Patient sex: M
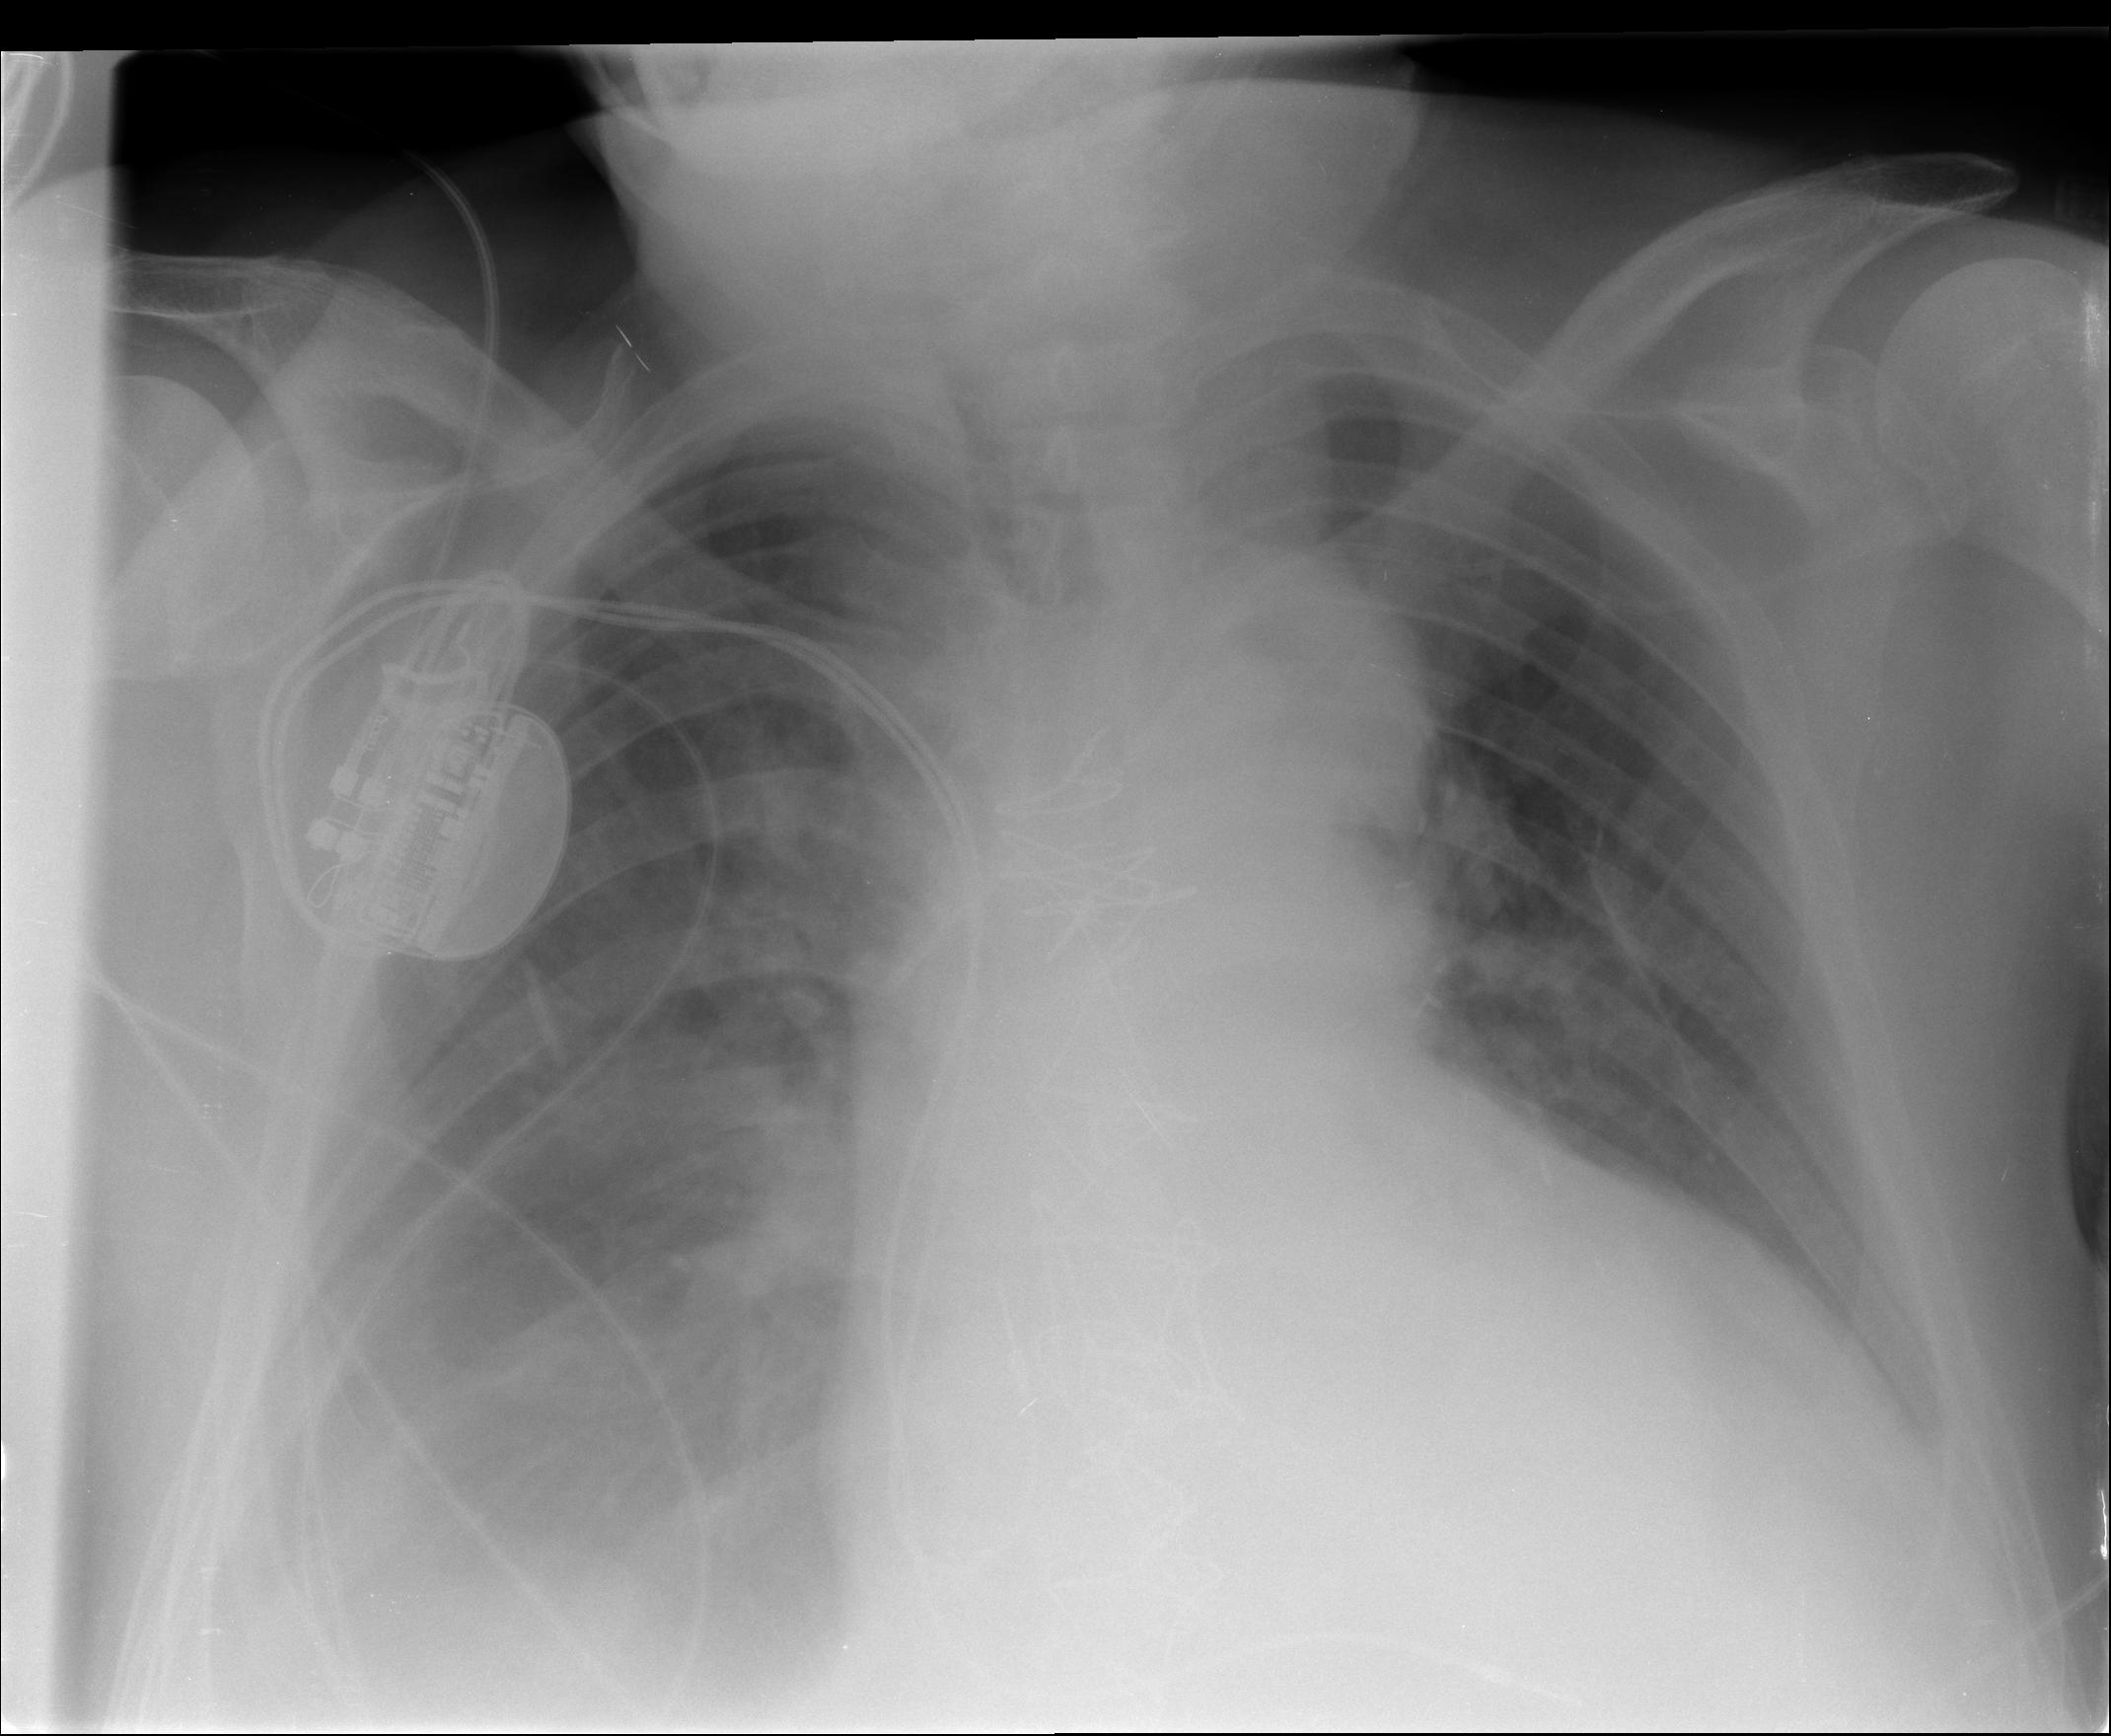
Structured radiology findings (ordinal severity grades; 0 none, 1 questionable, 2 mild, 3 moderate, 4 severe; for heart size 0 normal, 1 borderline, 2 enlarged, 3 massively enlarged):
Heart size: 2
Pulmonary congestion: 1
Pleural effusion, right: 2
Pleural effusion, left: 1
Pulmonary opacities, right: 1
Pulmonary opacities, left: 0
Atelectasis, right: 2
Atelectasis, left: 1